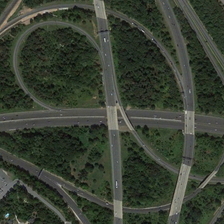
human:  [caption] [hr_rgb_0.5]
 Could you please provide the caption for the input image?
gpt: many green trees are near a viaduct with some cars .

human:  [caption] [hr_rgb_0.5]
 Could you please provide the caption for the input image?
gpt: the ease of the road are surrounded by dark green trees .

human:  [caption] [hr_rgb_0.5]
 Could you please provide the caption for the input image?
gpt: many green trees are near a viaduct with some cars .

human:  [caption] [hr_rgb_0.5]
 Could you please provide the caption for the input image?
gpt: the road extends in all directions, staggered distribution .

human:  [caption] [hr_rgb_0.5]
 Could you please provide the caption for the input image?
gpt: the road extends in all directions, staggered distribution .